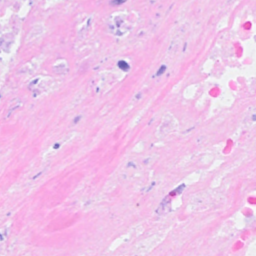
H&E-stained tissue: Breast